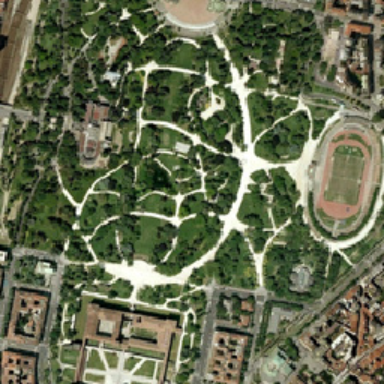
There is a white road in the center in the green park .